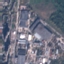
Land use / land cover: Industrial